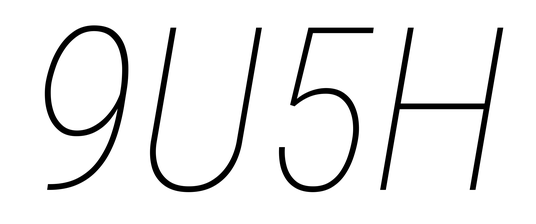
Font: Roboto-Italic_Condensed_Thin_Italic